Question: I have this query which returns the min date value respective to the field.
'''
SELECT sa.ContentID, SA.MSISDN, sa.DateRegistered AS minDate, sa.DateRegistered AS maxDate
FROM sms.dbo.SubscriptionsArchive AS sa
INNER JOIN (SELECT MSISDN, MIN(DateRegistered) AS mindate
FROM sms.dbo.SubscriptionsArchive
GROUP BY MSISDN) mysa
ON sa.MSISDN = mysa.MSISDN AND sa.DateRegistered = mysa.mindate
'''
It's output is

But I want to display the max date value for the same date as well in addition to min date. How do i achieve that?
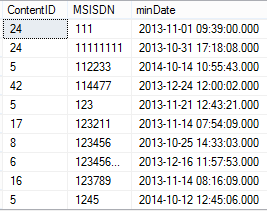
Answer: Although it may be tempting to use a second subquery join to get the 'MAX()', and again join it by'MSISDN' an the max date, you should be able to achieve it by adding the 'MAX(DateRegistered)' into the existing subquery and adding an 'OR' condition in the join's 'ON' clause to join either on the 'MSISDN,mindate' or on 'MSISDN,maxdate'.
'''
SELECT
sa.ContentID,
SA.MSISDN,
-- Use the join's dates by alias in the SELECT
mysa.mindate,
mysa.maxdate
FROM
sms.dbo.SubscriptionsArchive AS sa
INNER JOIN (
SELECT
MSISDN,
MIN(DateRegistered) AS mindate,
-- Add the max date
MAX(DateRegistered) AS maxdate,
FROM sms.dbo.SubscriptionsArchive
GROUP BY MSISDN
) mysa
-- Join on either a mindate or maxdate match
ON (sa.MSISDN = mysa.MSISDN AND sa.DateRegistered = mysa.mindate)
OR (sa.MSISDN = mysa.MSISDN AND sa.DateRegistered = mysa.maxdate)
'''
I notice that you tagged this as <URL> but the 'dbo' really suggests you are using MS SQL Server. If that is true, then you can use a common table expression rather than the subquery join.
'''
-- Define the subquery as a CTE instead
WITH mysa AS (
SELECT
MSISDN,
MIN(DateRegistered) AS mindate,
-- Add the max date
MAX(DateRegistered) AS maxdate,
FROM sms.dbo.SubscriptionsArchive
GROUP BY MSISDN
);
SELECT
sa.ContentID,
SA.MSISDN,
-- Use the join's dates by alias in the SELECT
mysa.mindate,
mysa.maxdate
FROM sms.dbo.SubscriptionsArchive AS sa
-- Join on the CTE
INNER JOIN mysa
ON (sa.MSISDN = mysa.MSISDN AND sa.DateRegistered = mysa.mindate)
OR (sa.MSISDN = mysa.MSISDN AND sa.DateRegistered = mysa.maxdate)
'''